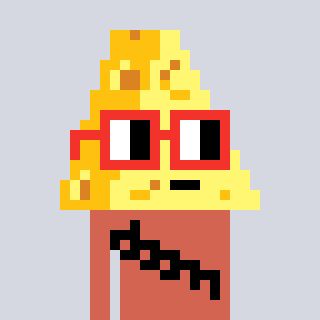
a pixel art character with square red glasses, a cheese-shaped head and a peachy-colored body on a cool background